Interaction volume radius: 5 \u00c5
Interaction volume height: 20 \u00c5
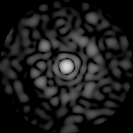
Disorder parameter: 0.8668